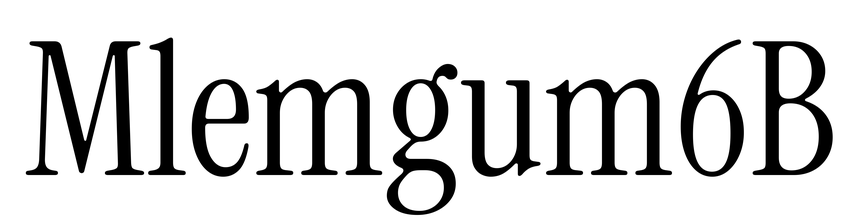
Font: InstrumentSerif-Regular